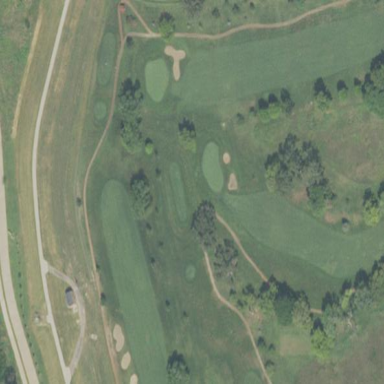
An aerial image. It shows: Grassy area designated as golf fairway.